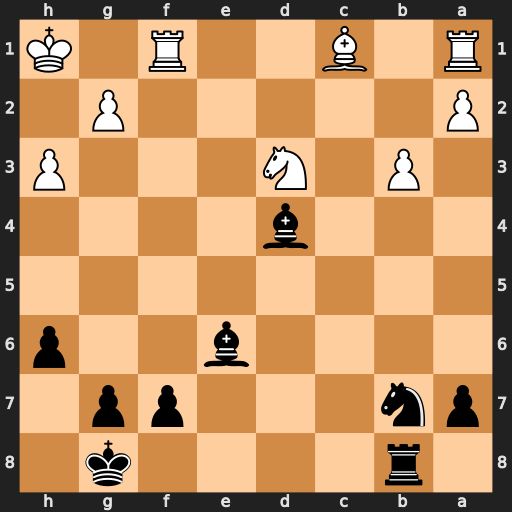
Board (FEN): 1r4k1/pn3pp1/4b2p/8/3b4/1P1N3P/P5P1/R1B2R1K
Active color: b
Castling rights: -
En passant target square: -
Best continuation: Bxa1 Bf4 Rd8